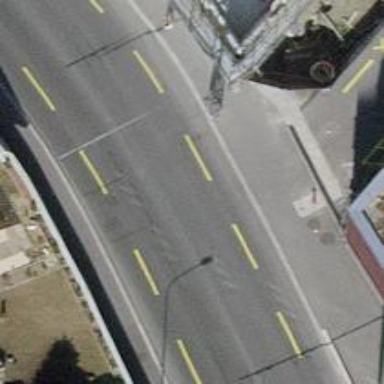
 equipped with cycle lanes on both sides."